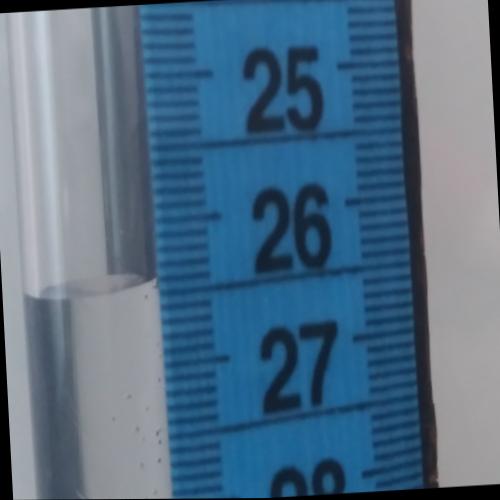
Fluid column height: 26.4 cm